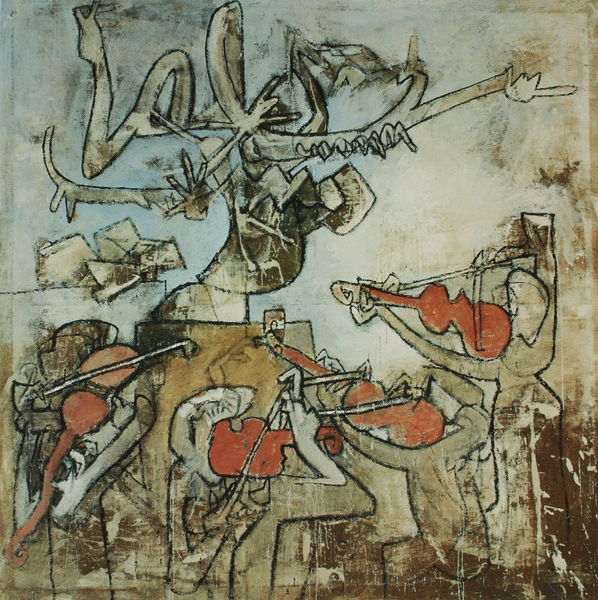
Titel: Soli, solti, soltissimo
Künstler: Roberto Matta
Standort: Italien
Institution: Privatsammlung
Schlagwörter: blau, himmel, vogel, menschen, ocker, sitzen, braun, brust, finger, frau, grau, tisch, zeichnung, rot, beige, wand, arme, gesten, hände, instrument, möbel, öl, bühne, instrumente, musik, musiker, orchester, stillleben, bogen, noten, abstrakt, modern, formen, töne, laut, spielen, podest, bögen, vier, rechteck, form, stücke, leinwand, pult, bratsche, geige, geiger, violine, picasso, spirale, teile, aufgelöst, hören, dirigent, konstruiert, geigen, streicher, melodie, matta, absrakt, bratschen, dirigieren, streichorchester, viola, violinen